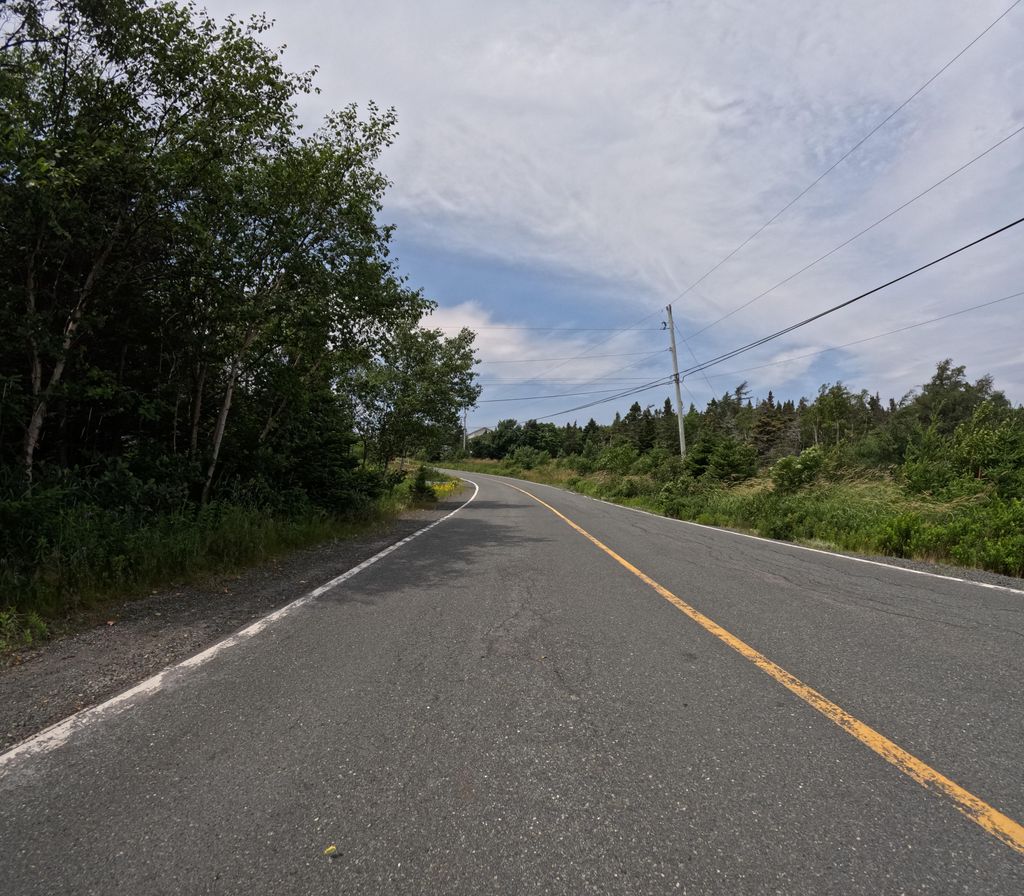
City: st_johns